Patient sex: M
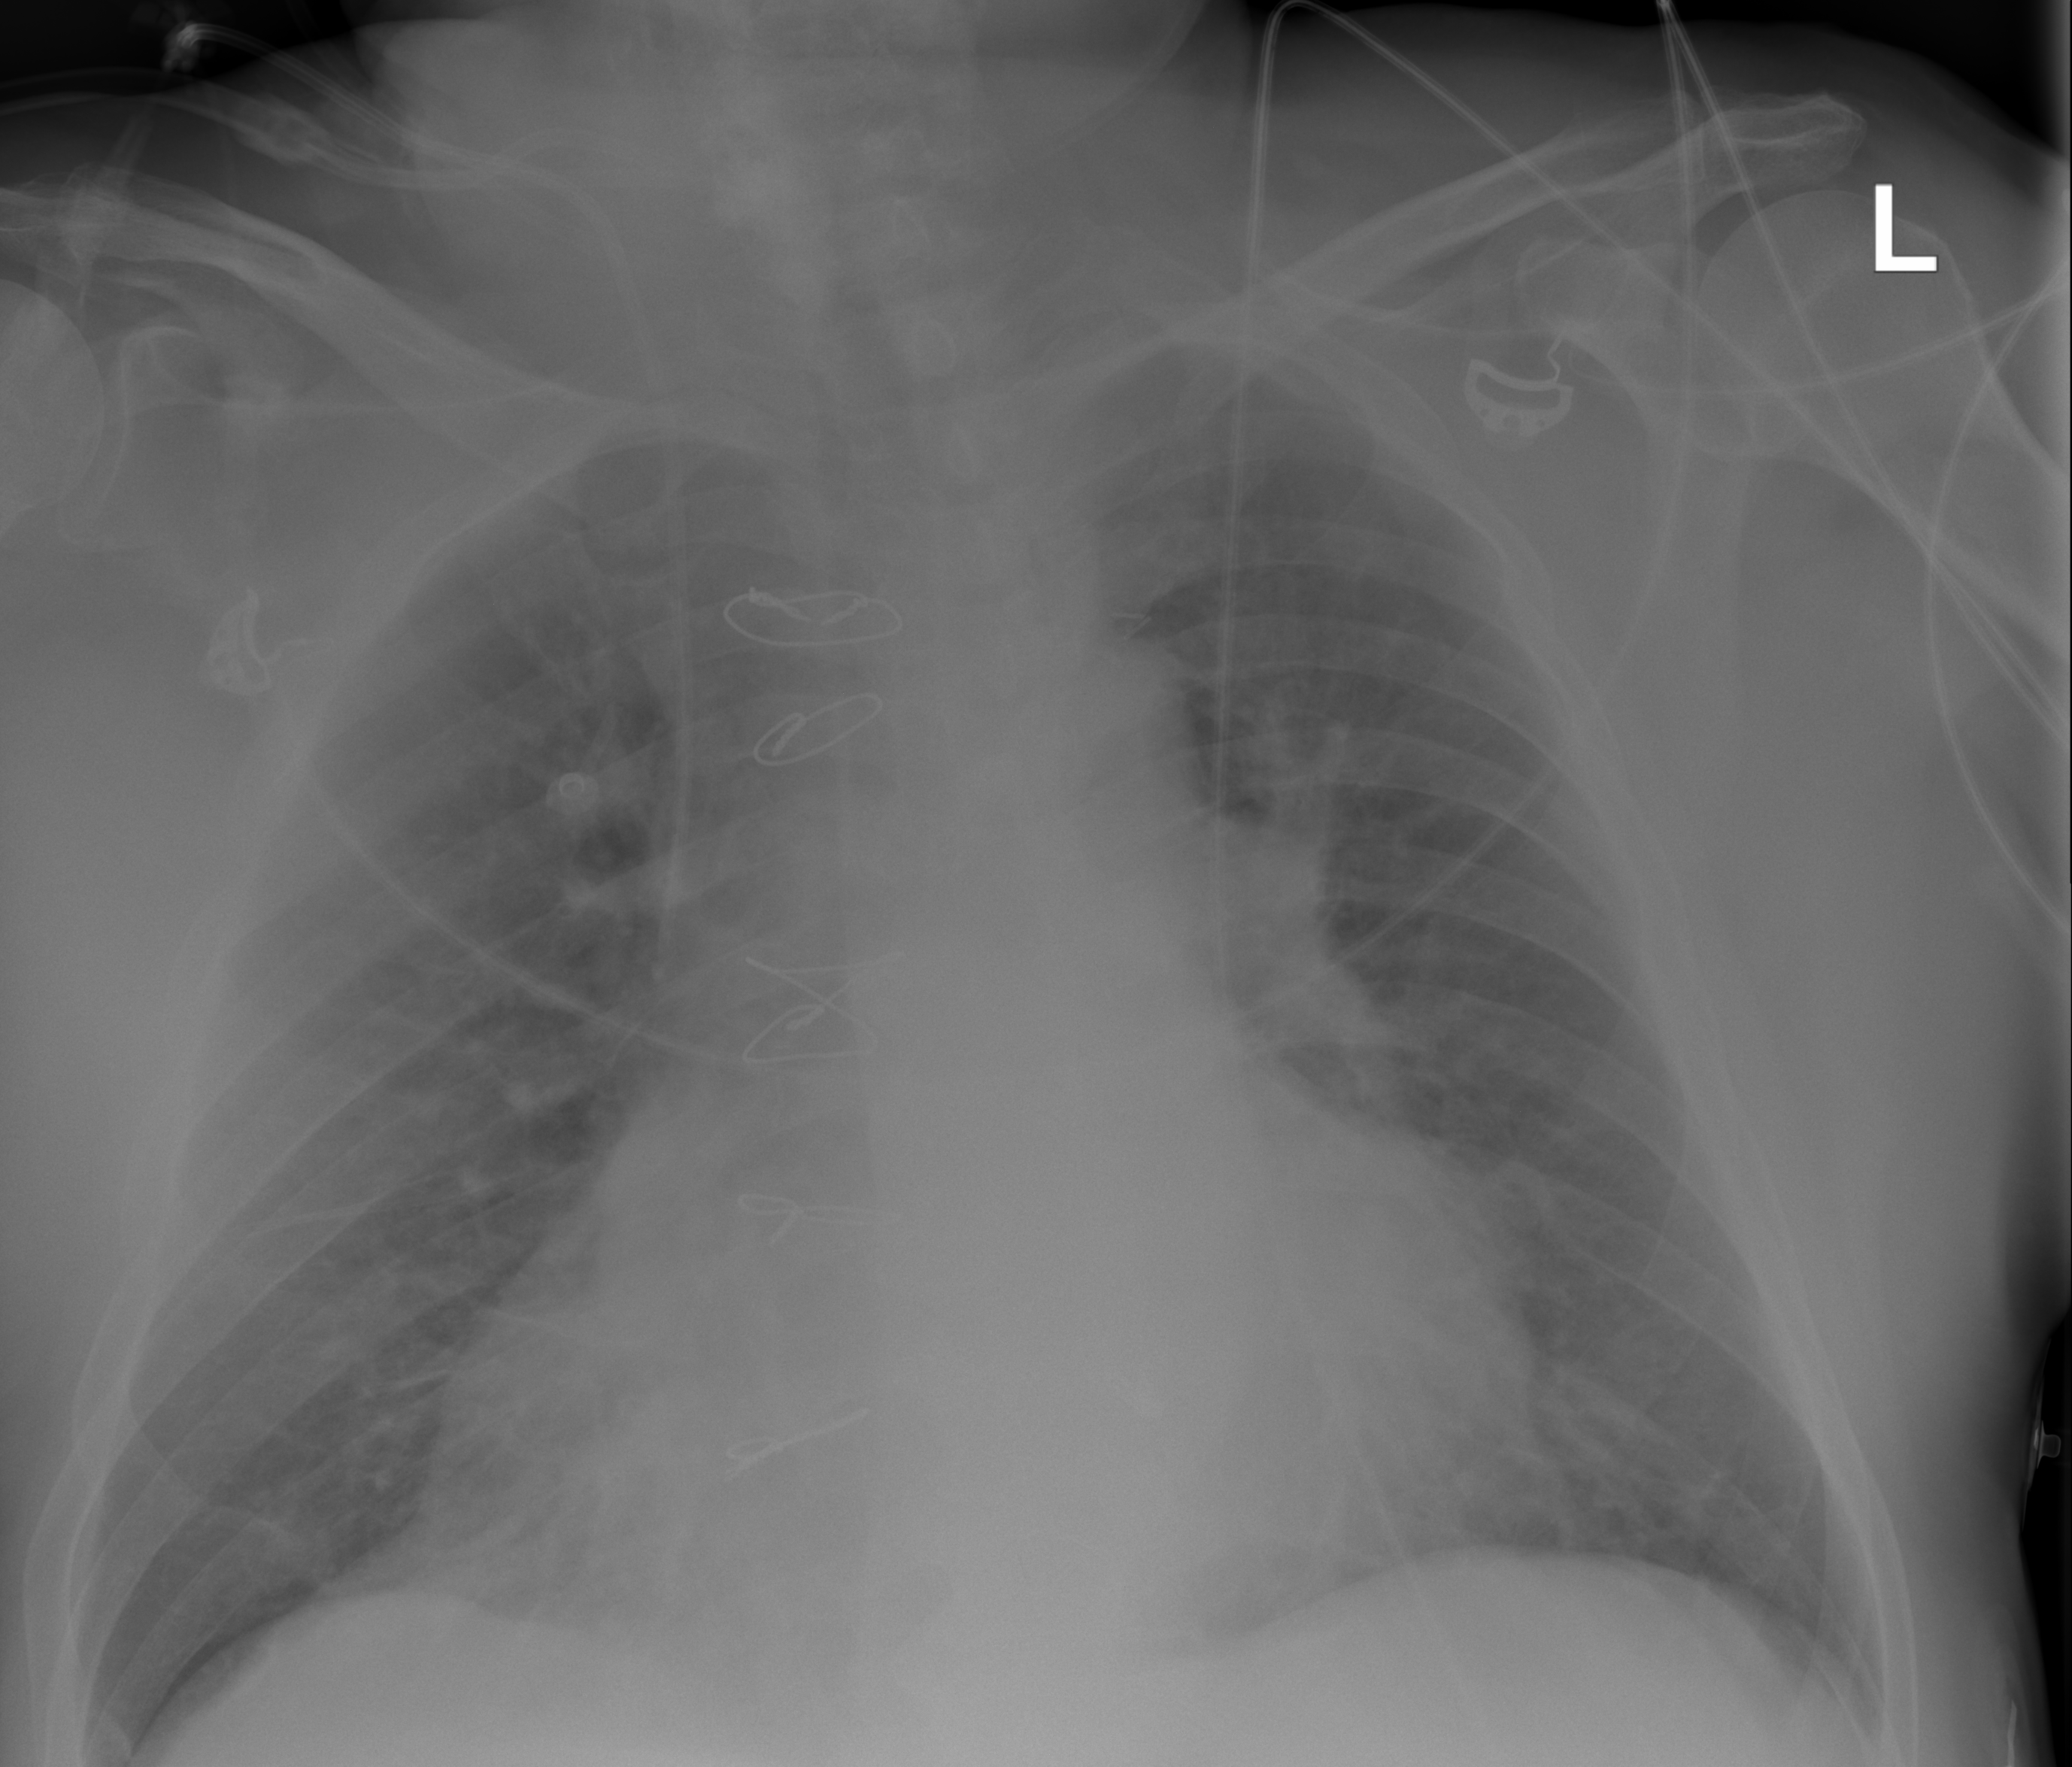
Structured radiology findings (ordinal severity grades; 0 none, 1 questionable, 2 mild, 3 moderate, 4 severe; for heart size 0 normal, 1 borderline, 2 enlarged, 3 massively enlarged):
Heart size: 2
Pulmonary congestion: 2
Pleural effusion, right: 0
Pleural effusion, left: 0
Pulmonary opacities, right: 0
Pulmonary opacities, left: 2
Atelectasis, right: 2
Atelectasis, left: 0